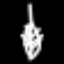
Label: leaf